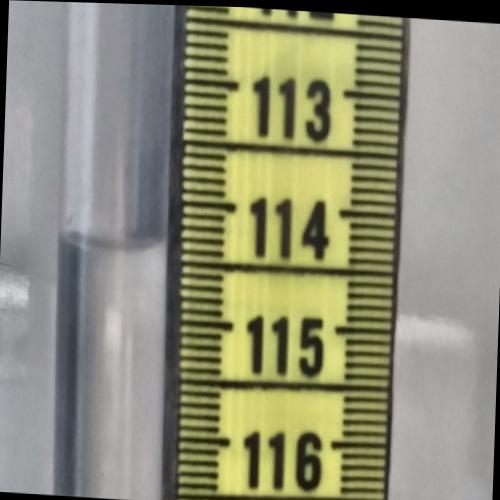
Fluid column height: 114.3 cm